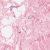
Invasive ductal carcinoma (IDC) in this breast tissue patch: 0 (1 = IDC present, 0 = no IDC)